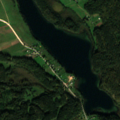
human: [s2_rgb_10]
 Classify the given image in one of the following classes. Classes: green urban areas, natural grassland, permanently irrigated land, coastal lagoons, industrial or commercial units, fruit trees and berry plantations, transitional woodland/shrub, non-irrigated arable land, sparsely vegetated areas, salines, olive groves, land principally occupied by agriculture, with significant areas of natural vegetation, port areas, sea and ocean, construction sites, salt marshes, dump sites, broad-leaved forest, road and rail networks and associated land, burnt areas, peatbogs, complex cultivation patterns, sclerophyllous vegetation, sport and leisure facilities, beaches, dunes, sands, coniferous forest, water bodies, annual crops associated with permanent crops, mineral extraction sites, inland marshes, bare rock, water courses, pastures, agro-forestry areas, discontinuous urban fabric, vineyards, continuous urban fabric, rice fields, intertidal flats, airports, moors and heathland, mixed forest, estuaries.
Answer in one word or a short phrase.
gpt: complex cultivation patterns, land principally occupied by agriculture, with significant areas of natural vegetation, coniferous forest, mixed forest, water bodies